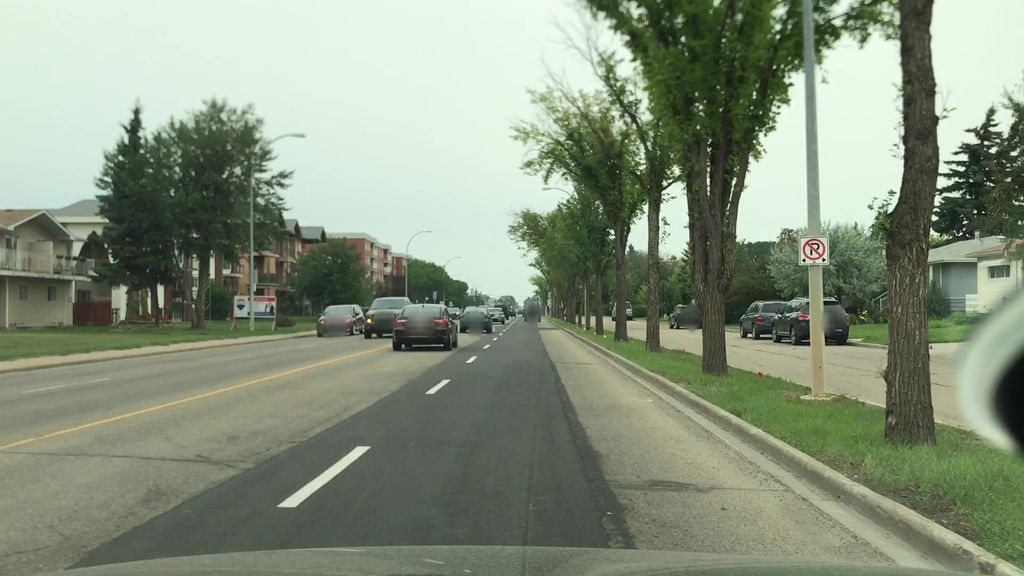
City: edmonton